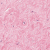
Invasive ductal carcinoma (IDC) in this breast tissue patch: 0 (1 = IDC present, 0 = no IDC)